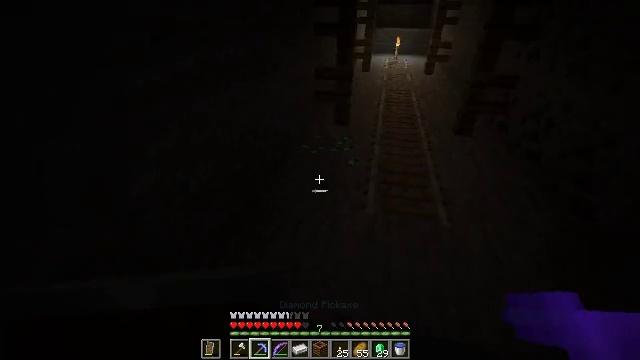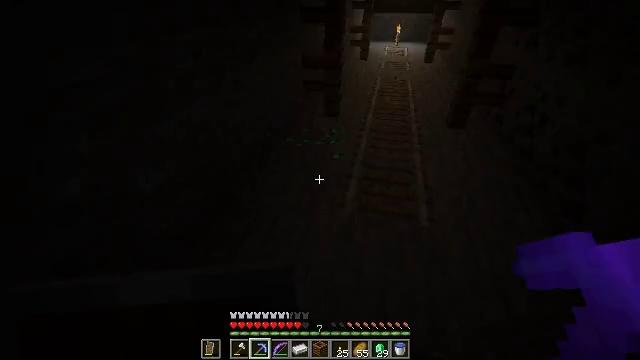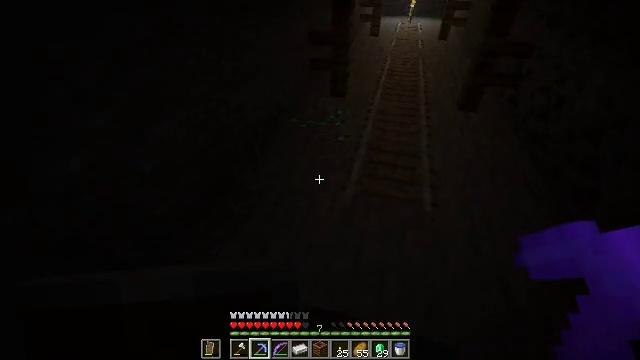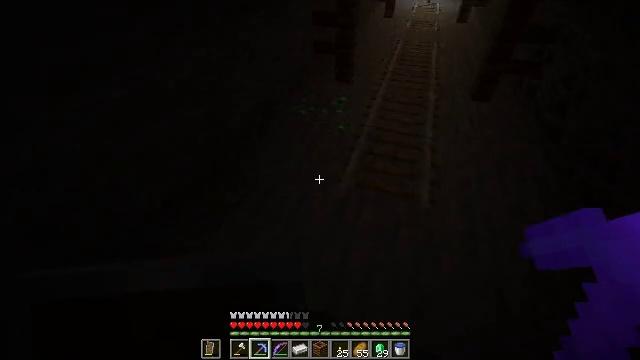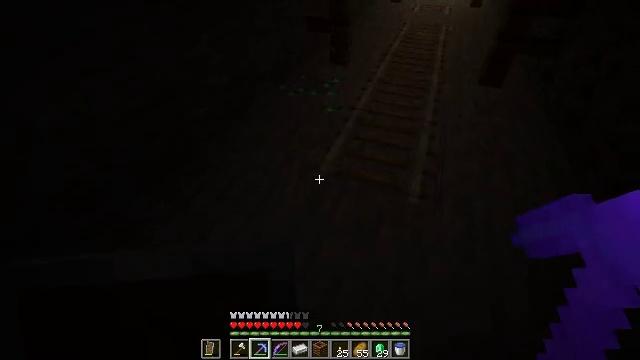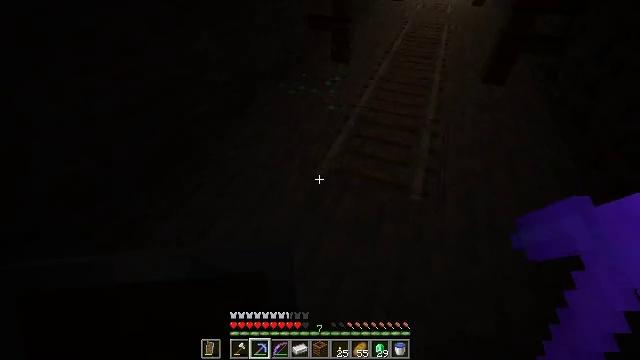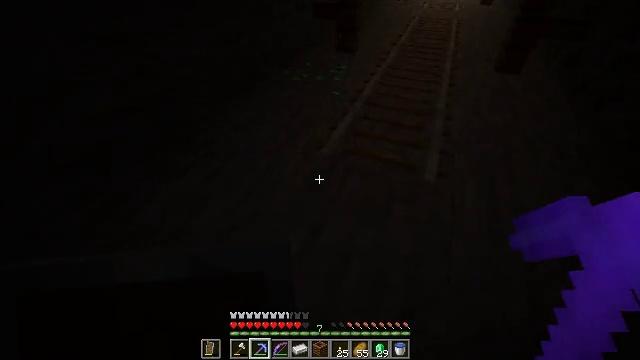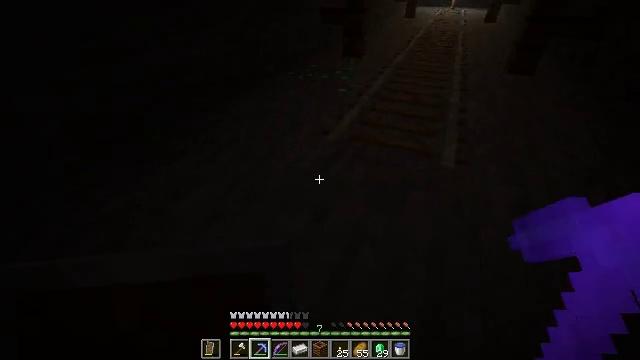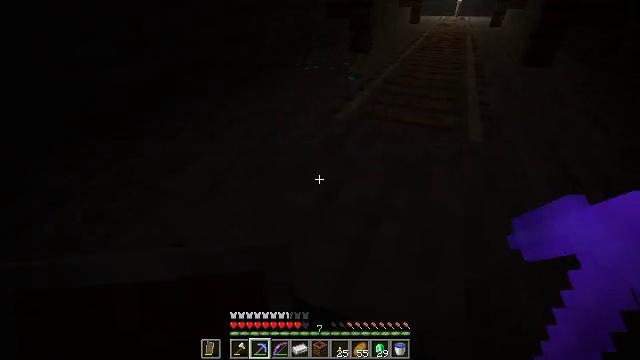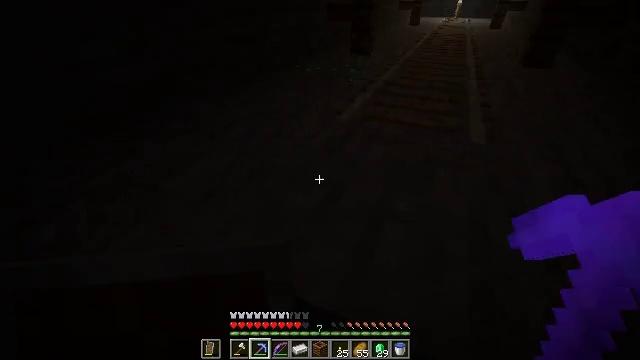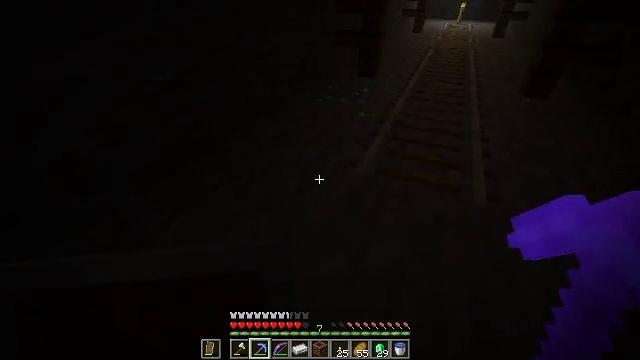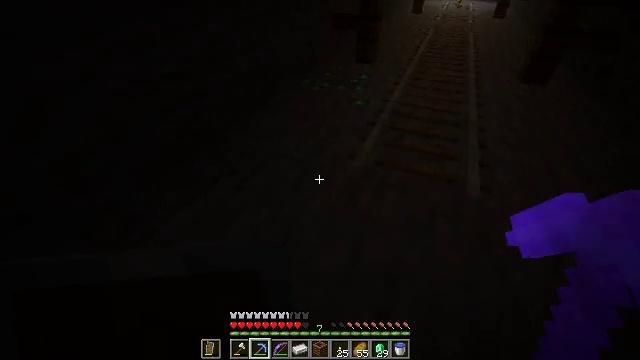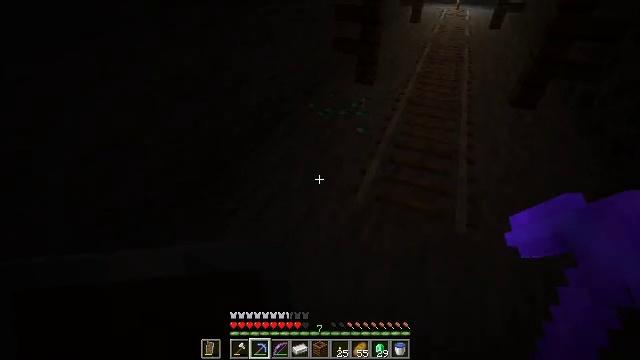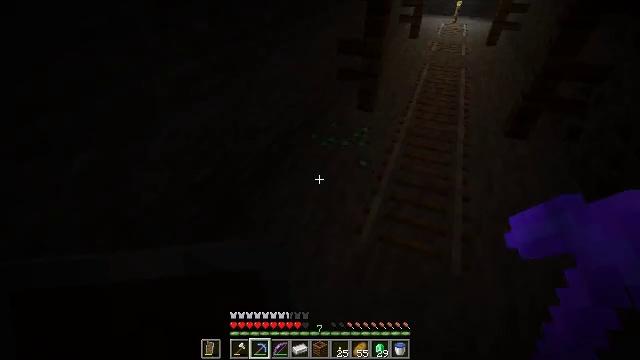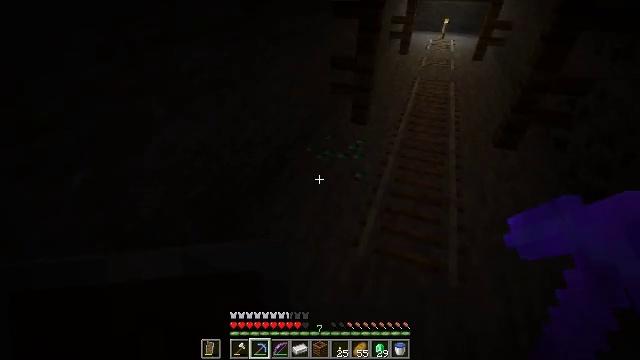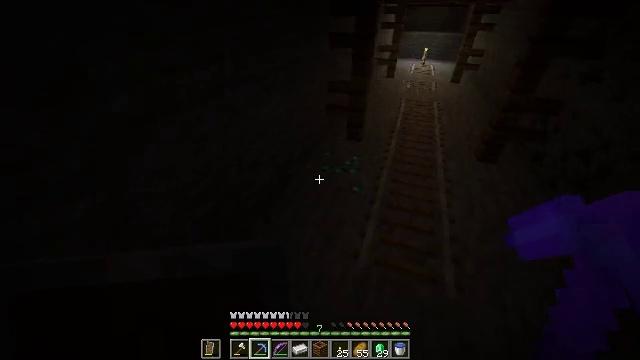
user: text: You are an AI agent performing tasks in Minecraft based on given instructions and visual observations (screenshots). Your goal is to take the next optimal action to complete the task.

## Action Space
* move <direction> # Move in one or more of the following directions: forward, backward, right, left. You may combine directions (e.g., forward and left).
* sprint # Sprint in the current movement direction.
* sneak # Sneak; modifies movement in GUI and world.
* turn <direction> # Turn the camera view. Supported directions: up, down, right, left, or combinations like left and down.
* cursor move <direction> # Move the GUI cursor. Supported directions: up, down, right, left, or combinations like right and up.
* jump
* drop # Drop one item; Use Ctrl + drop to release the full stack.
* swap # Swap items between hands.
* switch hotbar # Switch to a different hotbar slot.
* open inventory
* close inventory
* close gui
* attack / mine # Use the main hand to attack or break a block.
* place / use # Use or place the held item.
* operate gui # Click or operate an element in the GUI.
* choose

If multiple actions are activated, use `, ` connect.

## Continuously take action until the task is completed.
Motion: motion action
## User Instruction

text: Harvest emerald ore in the Extreme Hills biome.
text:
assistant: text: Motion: move forward and move right, turn down
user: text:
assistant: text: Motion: move forward and move right, turn left and down
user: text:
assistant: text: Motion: move forward and move right, turn left and down
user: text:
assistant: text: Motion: move forward and move right, turn left and down
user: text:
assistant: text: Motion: move forward
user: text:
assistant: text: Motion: turn left and up
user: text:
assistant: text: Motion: turn left and up
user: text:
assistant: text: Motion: move forward, turn up
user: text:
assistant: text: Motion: move forward
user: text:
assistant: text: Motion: move forward, sprint, turn down, jump
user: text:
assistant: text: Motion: move forward, sprint, turn down, jump
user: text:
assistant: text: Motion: move forward, sprint, jump
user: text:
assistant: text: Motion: move forward, sprint, jump
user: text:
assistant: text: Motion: move forward, sprint, turn right and up, jump
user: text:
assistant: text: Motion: move forward, sprint, turn right and up, jump
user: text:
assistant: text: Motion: move forward, sprint
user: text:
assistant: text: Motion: move forward, turn right
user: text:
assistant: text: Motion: move forward, turn right
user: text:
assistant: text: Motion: move forward, turn right, attack / mine
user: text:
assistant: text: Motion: move forward, turn right, attack / mine
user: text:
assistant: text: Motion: move forward, attack / mine
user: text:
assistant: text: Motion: move forward, turn right and down, attack / mine
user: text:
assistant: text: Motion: attack / mine
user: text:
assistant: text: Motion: turn down, attack / mine
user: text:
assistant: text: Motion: turn down, attack / mine
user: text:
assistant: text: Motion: turn down, attack / mine
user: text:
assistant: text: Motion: turn down, attack / mine
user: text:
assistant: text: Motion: turn left and down, attack / mine
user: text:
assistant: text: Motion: turn left and down, attack / mine
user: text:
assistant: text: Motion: turn down, attack / mine